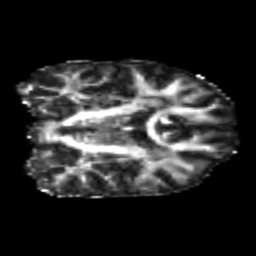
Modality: FA
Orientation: coronal
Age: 22
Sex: female
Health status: healthy
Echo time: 0.074 s